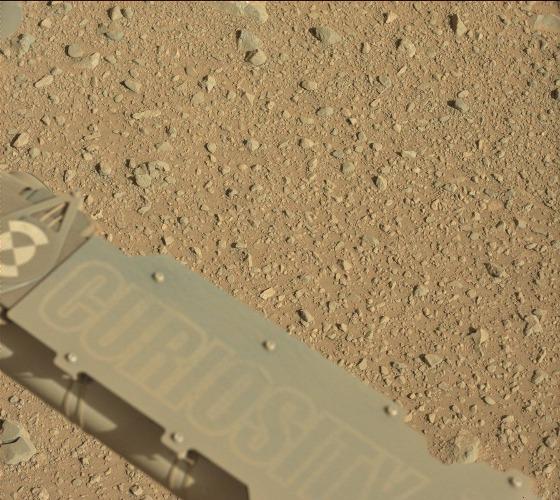
Terrain classes present: Background, Bedrock, Gravel / Sand / Soil